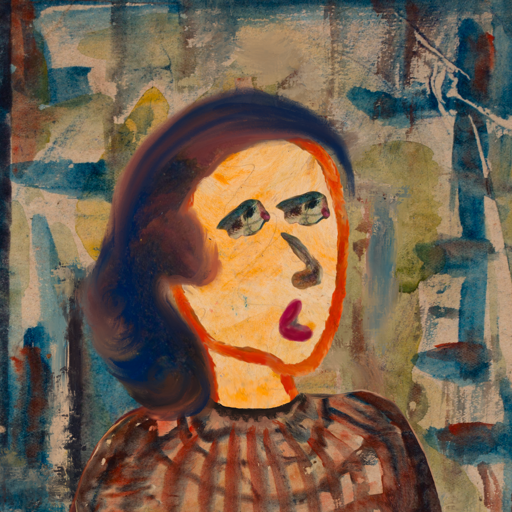
Background: Orphan, Head And Neck Side: Experience, Face Side: Pipe, Bust: Orphan, Hair Side: Mother_And_Son_Son, Head Accessory: Blank, Second Necklace: Blank, Necklace: Blank, Baby: Blank